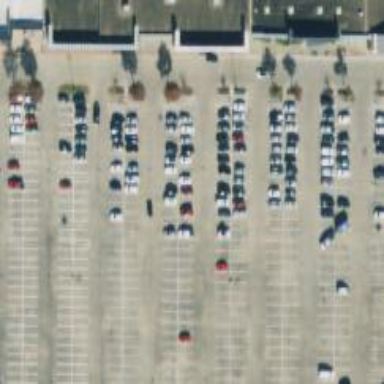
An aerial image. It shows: Parking space.